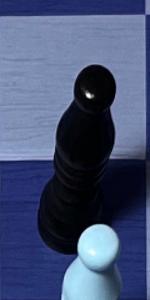
Label: Bishop_Black